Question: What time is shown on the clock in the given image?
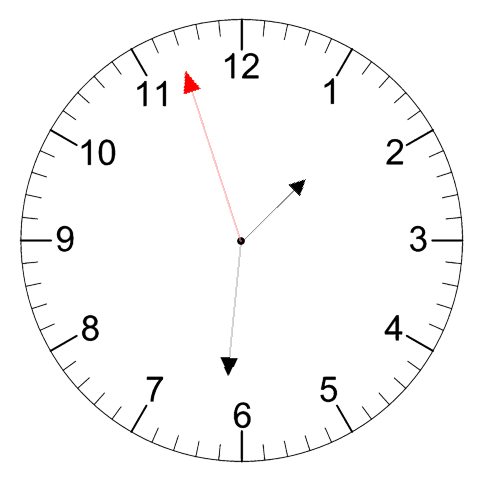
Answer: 01:30:57